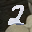
Label: 2